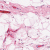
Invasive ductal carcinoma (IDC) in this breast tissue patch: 0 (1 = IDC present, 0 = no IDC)